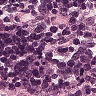
Metastatic tissue present: no